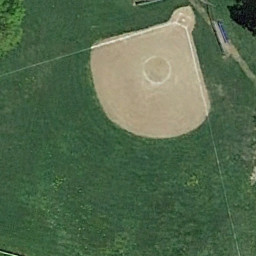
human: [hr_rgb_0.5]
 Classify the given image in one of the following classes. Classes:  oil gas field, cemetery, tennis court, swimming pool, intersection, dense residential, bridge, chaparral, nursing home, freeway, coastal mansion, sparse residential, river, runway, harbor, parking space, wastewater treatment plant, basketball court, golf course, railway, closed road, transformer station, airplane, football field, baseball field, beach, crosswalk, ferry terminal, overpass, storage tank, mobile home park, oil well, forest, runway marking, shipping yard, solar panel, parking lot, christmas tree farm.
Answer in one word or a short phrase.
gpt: baseball field